Question: I have two diferents values:
'''
{
name: 'Propuestas',
color: '#50B432',
data: [<?php echo join($resultado, ',') ?>]
}
'''
And
'''
{
name: 'Ingresos',
color: '#AA1111',
data: [<?php echo join($resultado_in, ',') ?>]
}
'''
This work correctly, but the result is very different and draw a chart like this...

The green line is very linear, is possible adjust the two lines like this?
<URL>
(I can't use this method because is highchart and i use highstock)
Thanks!
--------------EDIT---------------
I used this highstock: <URL>
And this is my code:
'''
$(function() {
// Create the chart
$('#lineasAc').highcharts('StockChart', {
rangeSelector : {
selected : 1,
inputEnabled: $('#lineasAc').width() > 480
},
title : {
text : ''
},
series: [{
name: 'Propuestas',
color: '#50B432',
data: [<?php echo join($resultado, ',') ?>],
marker: {
enabled: true,
radius: 3
},
shadow: true,
tooltip: {
valueDecimals: 0
}
},
{
name: 'Ingresos',
color: '#AA1111',
data: [<?php echo join($resultado_in, ',') ?>],
marker: {
enabled: true,
radius: 3
},
shadow: true,
tooltip: {
valueDecimals: 0,
valueSuffix: ' EUR'
}
}
]
});
});
'''
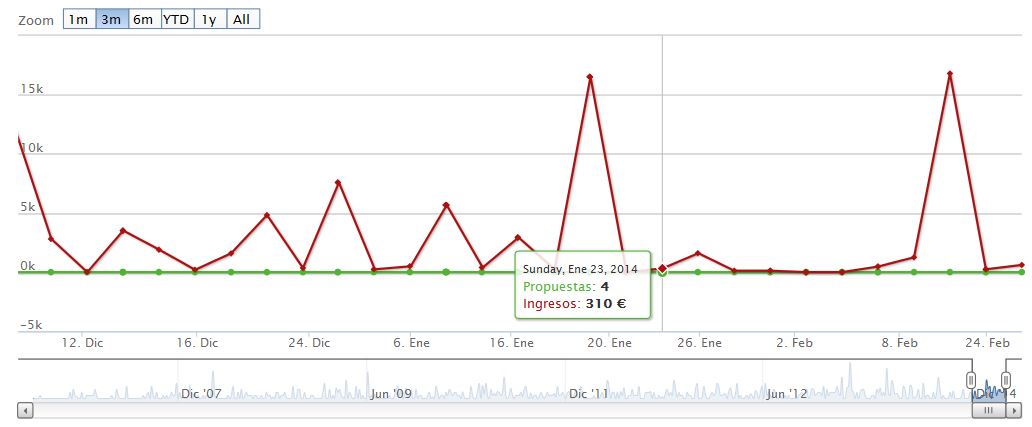
Answer: I used this to compare with percent:
'''
plotOptions: {
series: {
compare: 'percent'
}
},
'''